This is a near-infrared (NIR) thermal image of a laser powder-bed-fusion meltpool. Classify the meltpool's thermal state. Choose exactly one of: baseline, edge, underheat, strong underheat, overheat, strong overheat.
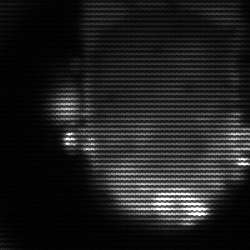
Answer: baseline